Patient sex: M
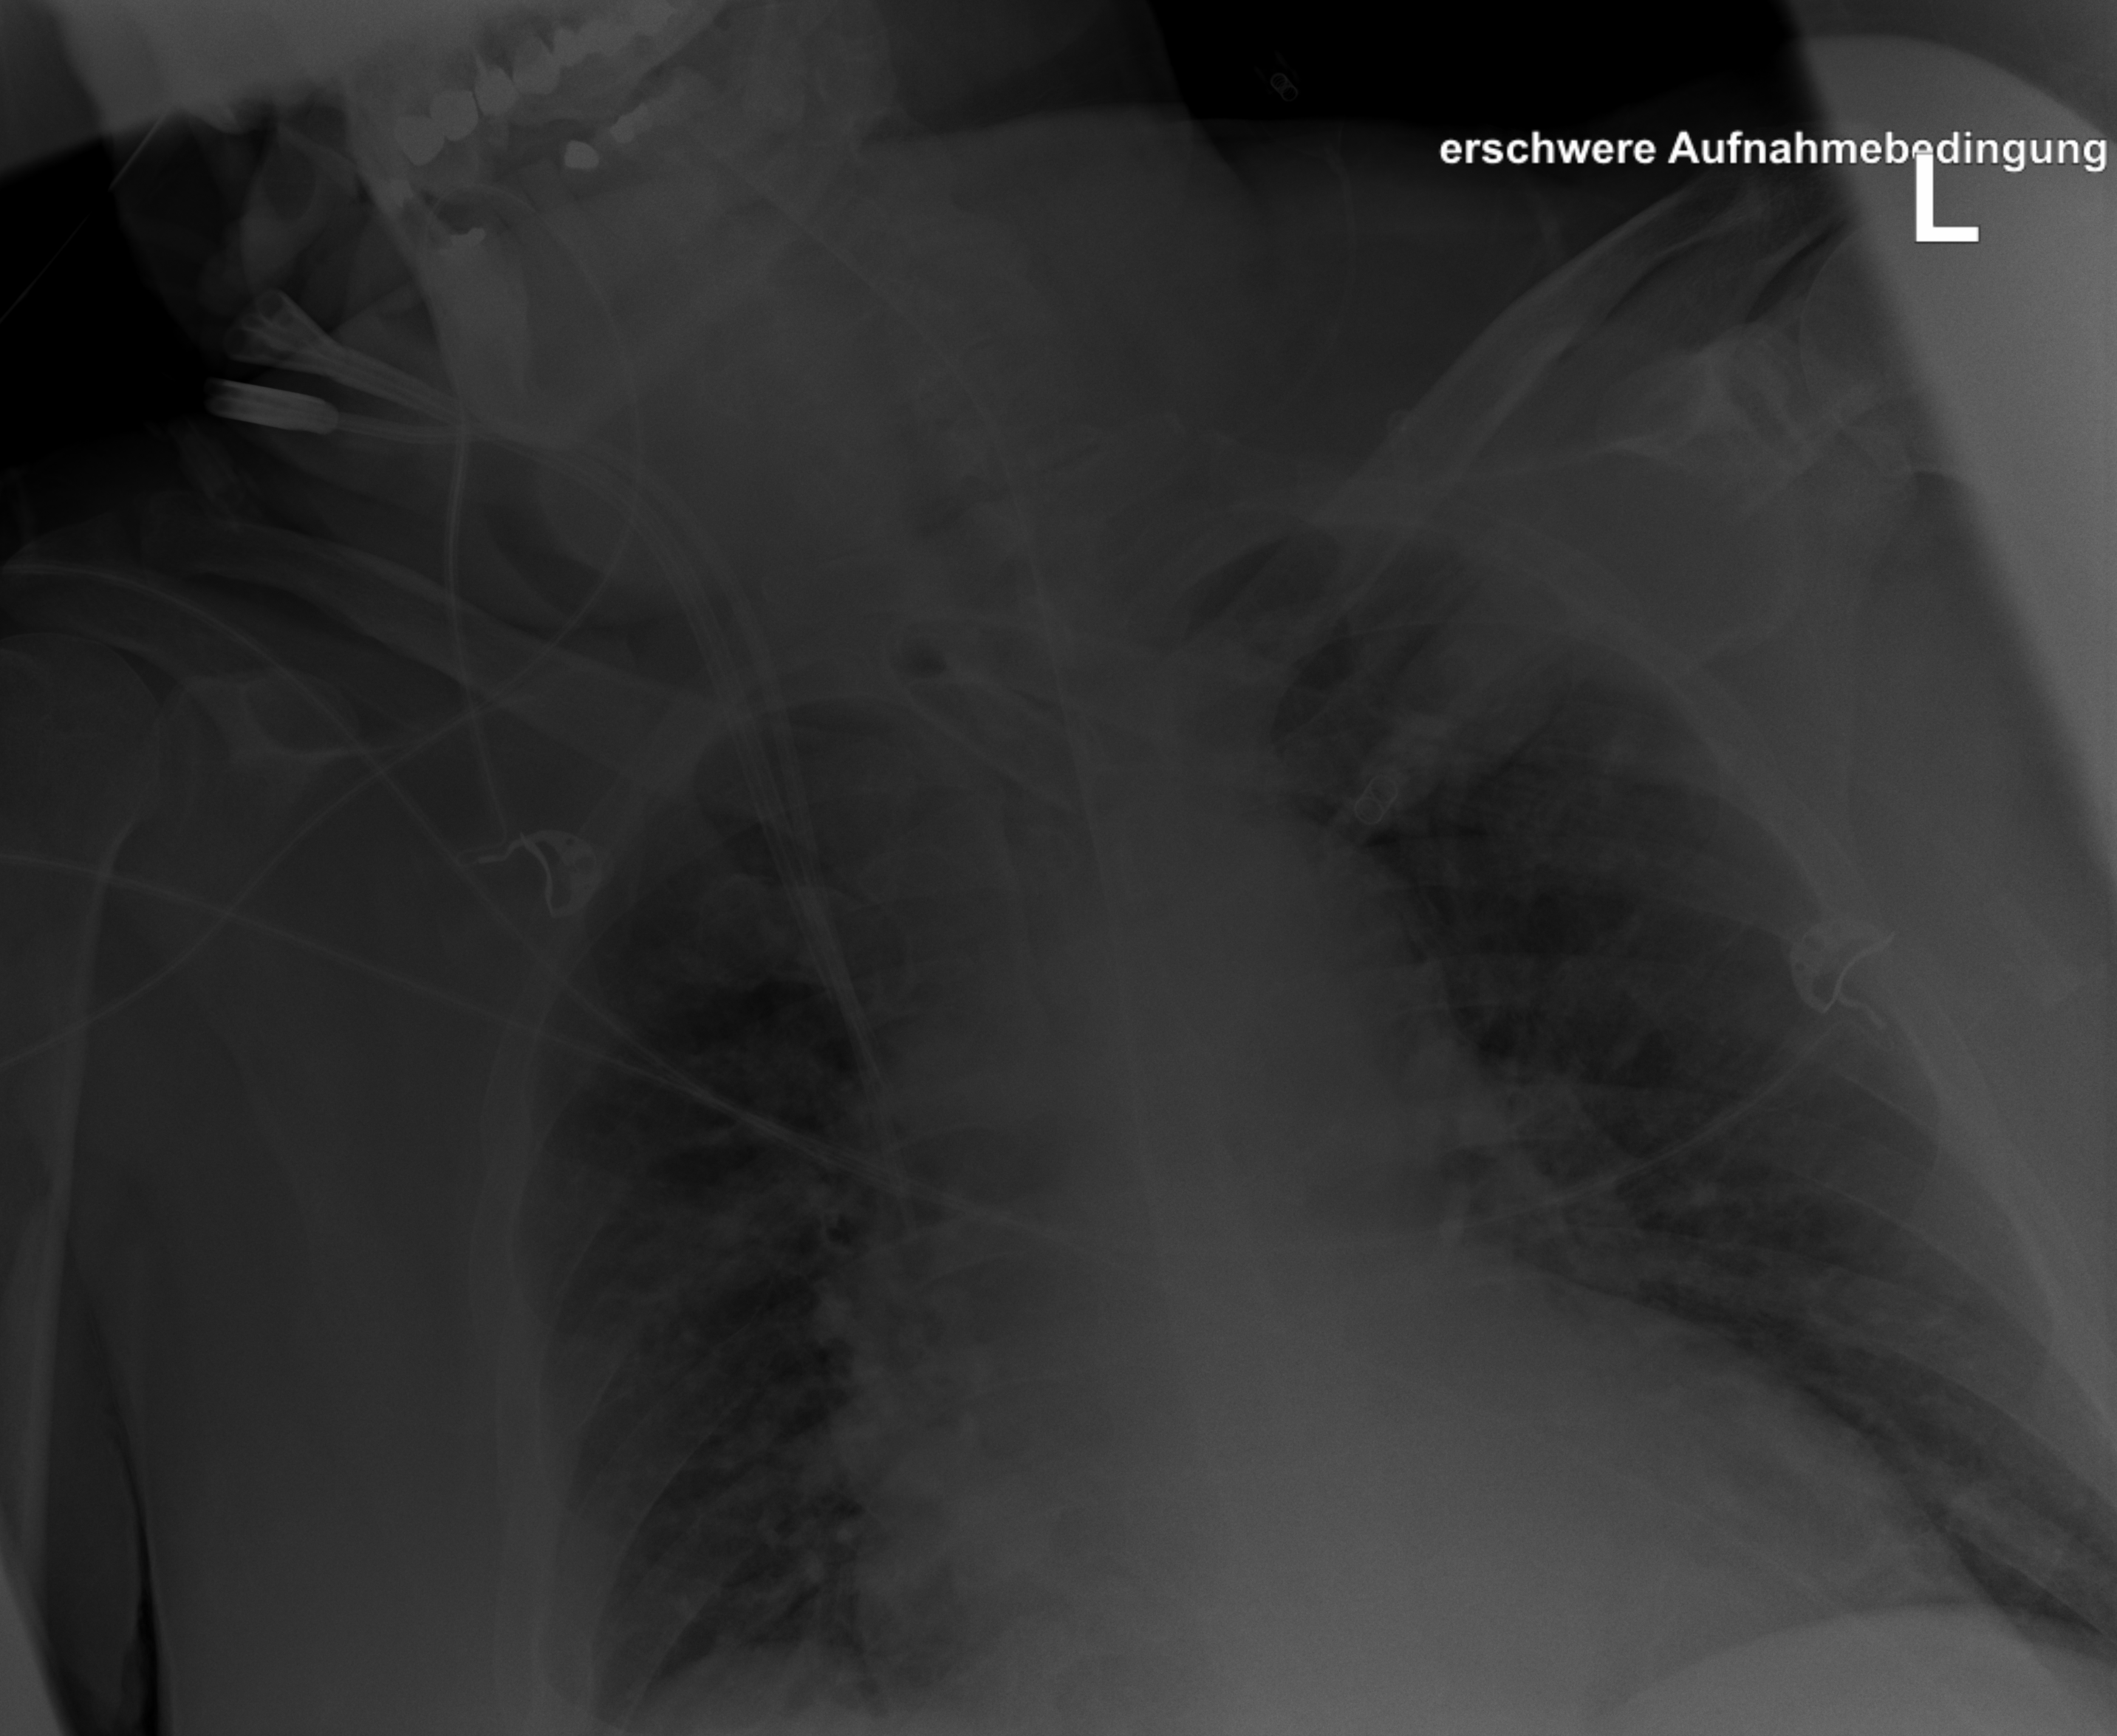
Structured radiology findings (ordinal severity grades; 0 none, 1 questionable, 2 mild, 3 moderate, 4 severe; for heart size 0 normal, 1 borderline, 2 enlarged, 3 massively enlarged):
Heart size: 2
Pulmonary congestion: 2
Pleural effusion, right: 0
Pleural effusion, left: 0
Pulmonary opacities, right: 1
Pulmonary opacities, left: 1
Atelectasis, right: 2
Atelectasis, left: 2